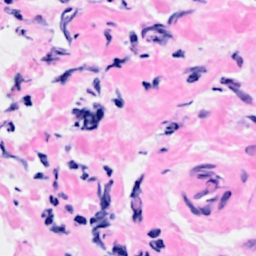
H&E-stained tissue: Breast